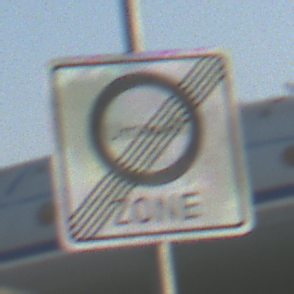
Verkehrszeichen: EndeUmweltzone
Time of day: SunriseSunset
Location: Outdoor (Special)
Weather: Clear
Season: NotSpecified
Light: Natural